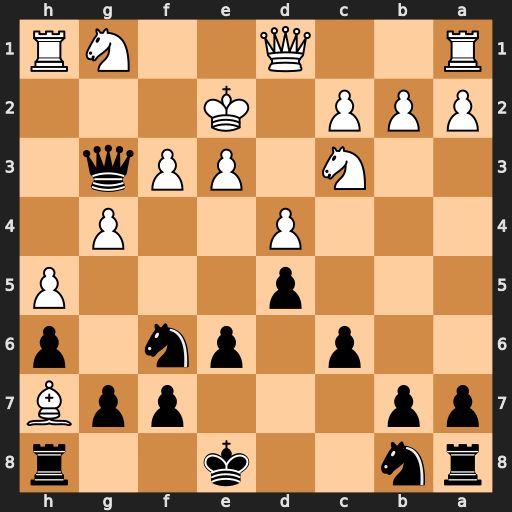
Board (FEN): rn2k2r/pp3ppB/2p1pn1p/3p3P/3P2P1/2N1PPq1/PPP1K3/R2Q2NR
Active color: b
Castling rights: kq
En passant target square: -
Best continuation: Qg2+ Kd3 Qxh1